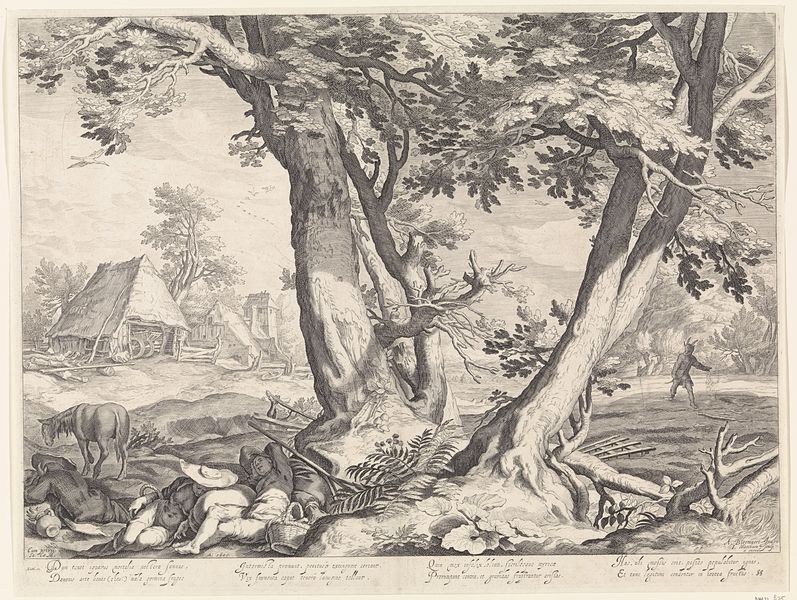
Titel: Landschap met de parabel van de zaaier
Künstler: Jacob Matham
Standort: Amsterdam
Institution: Rijksmuseum
Schlagwörter: baum, schlaf, bäume, landschaft, haus, natur, bauern, landleben, pferd, krug, acker, graphik, wagen, korb, farn, scheune, mythologie, satyr, landwirtschaft, faul, bezeichnung, fau, latein, egge, zeitalter